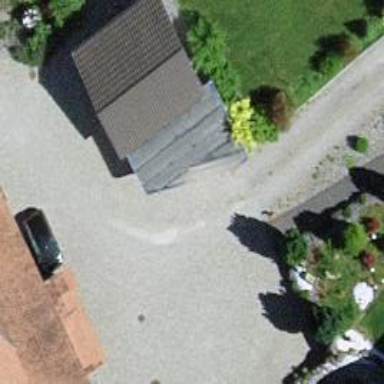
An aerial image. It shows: Garage.